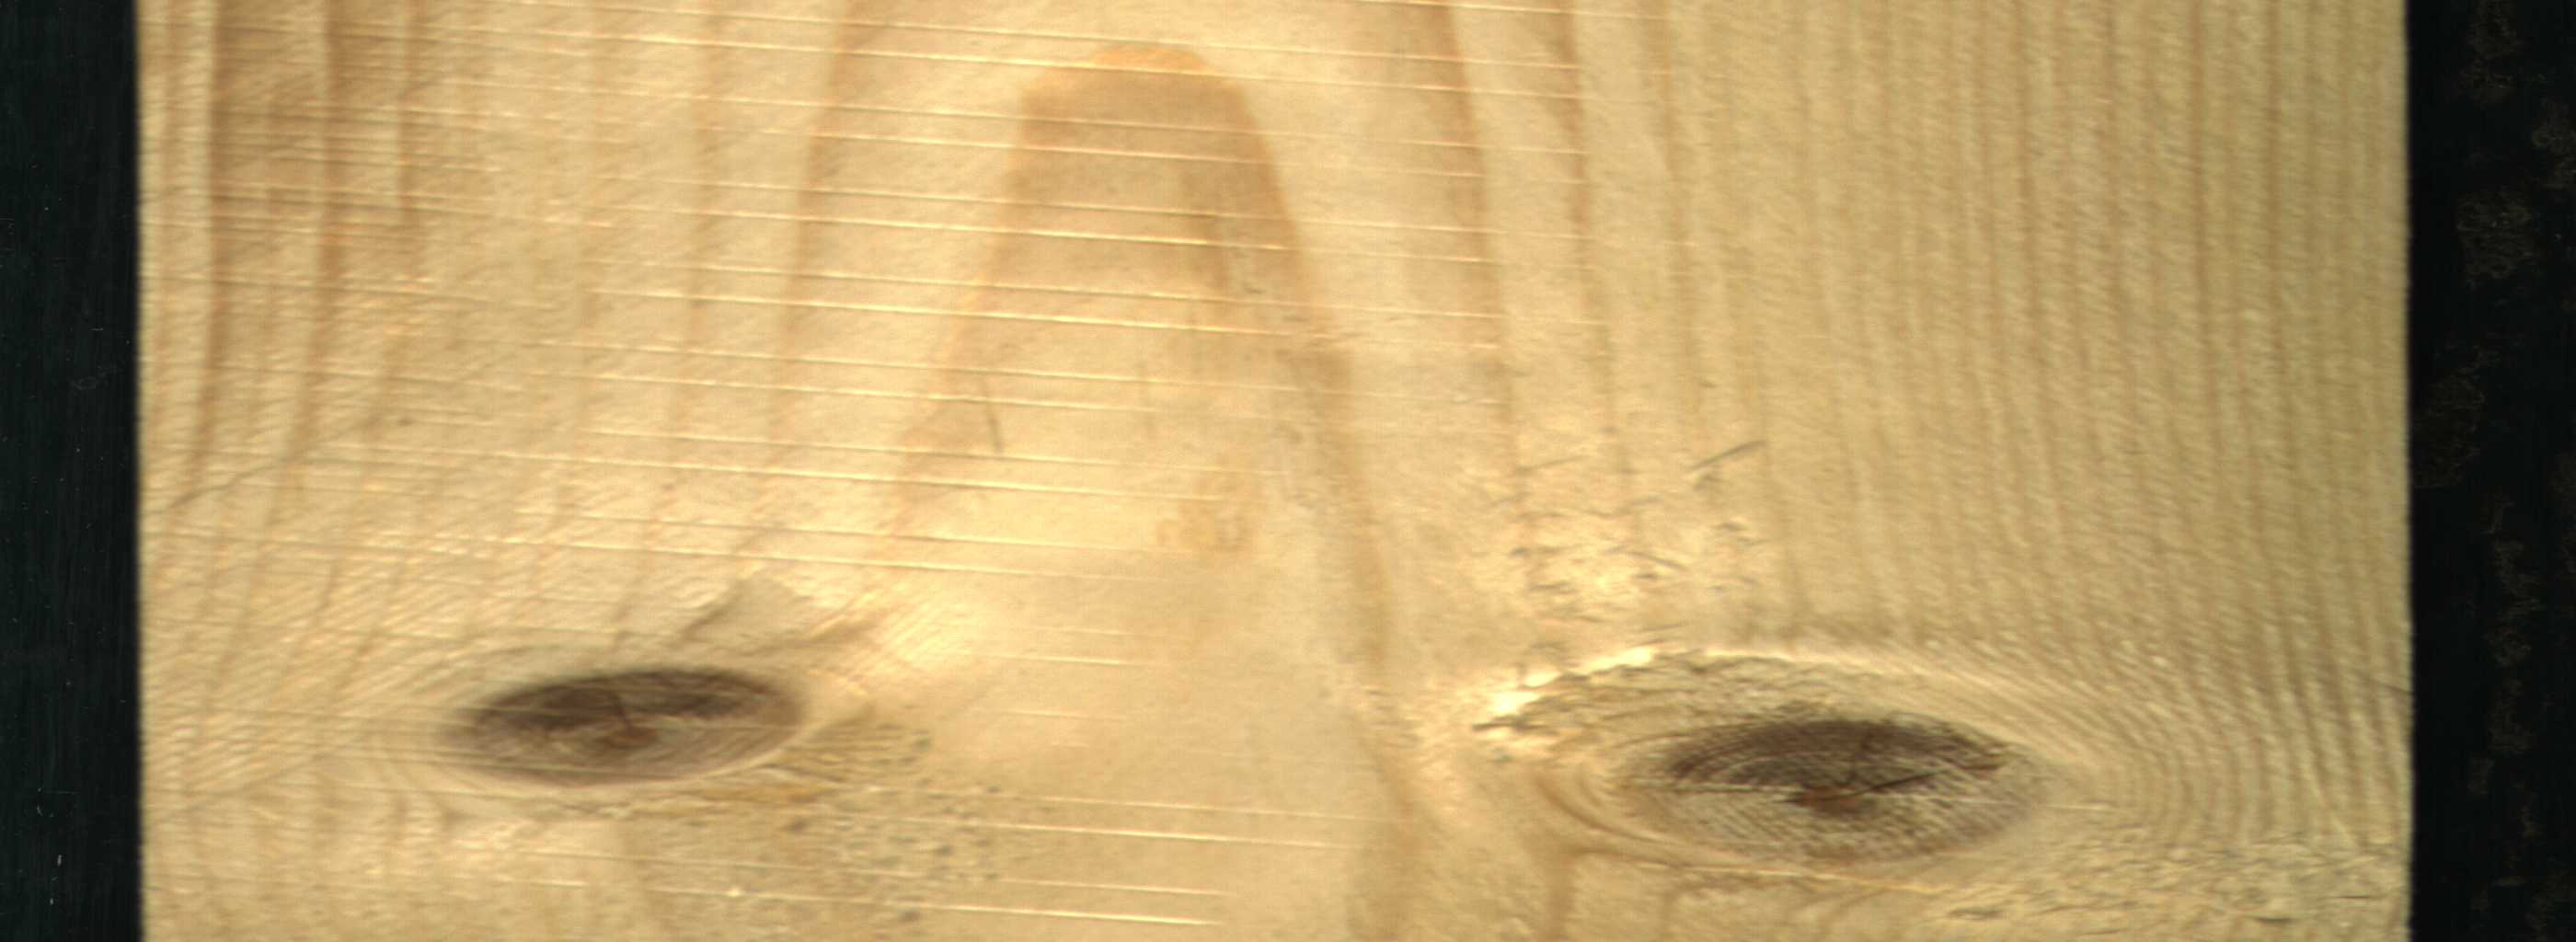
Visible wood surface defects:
knot_with_crack
Live_Knot